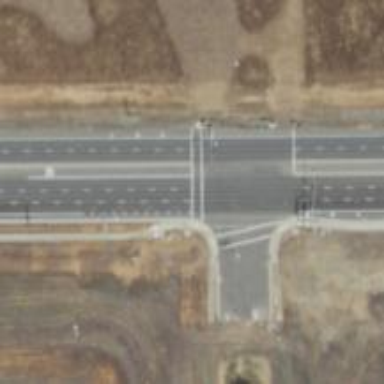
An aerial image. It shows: Secondary link road.